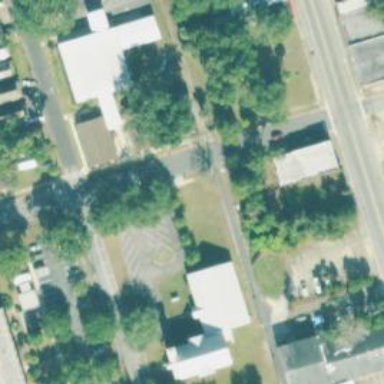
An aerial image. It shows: Alley classified as service road.